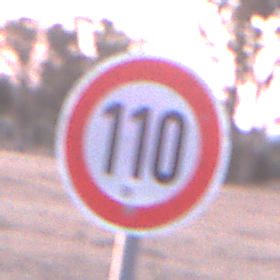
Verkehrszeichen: Geschwindigkeit110
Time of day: SunriseSunset
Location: Outdoor (Nature)
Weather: Clear
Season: NotSpecified
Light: Natural